Field crop: maize
Growth stage: 2
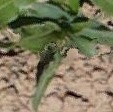
Species: maize